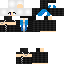
A male human skin with medium skin, wearing brown long hair dressed in a blue hoodie and black pants, featuring a closed mouth.